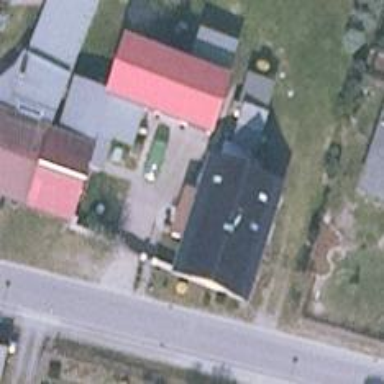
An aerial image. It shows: Guest house for tourism.